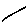
Label: line